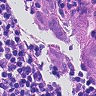
Metastatic tissue present: yes